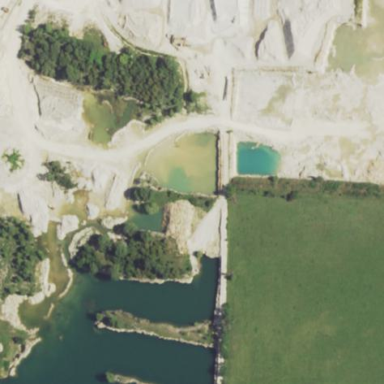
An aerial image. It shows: Quarry that is man-made.